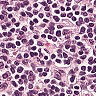
Metastatic tissue present: no